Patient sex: M
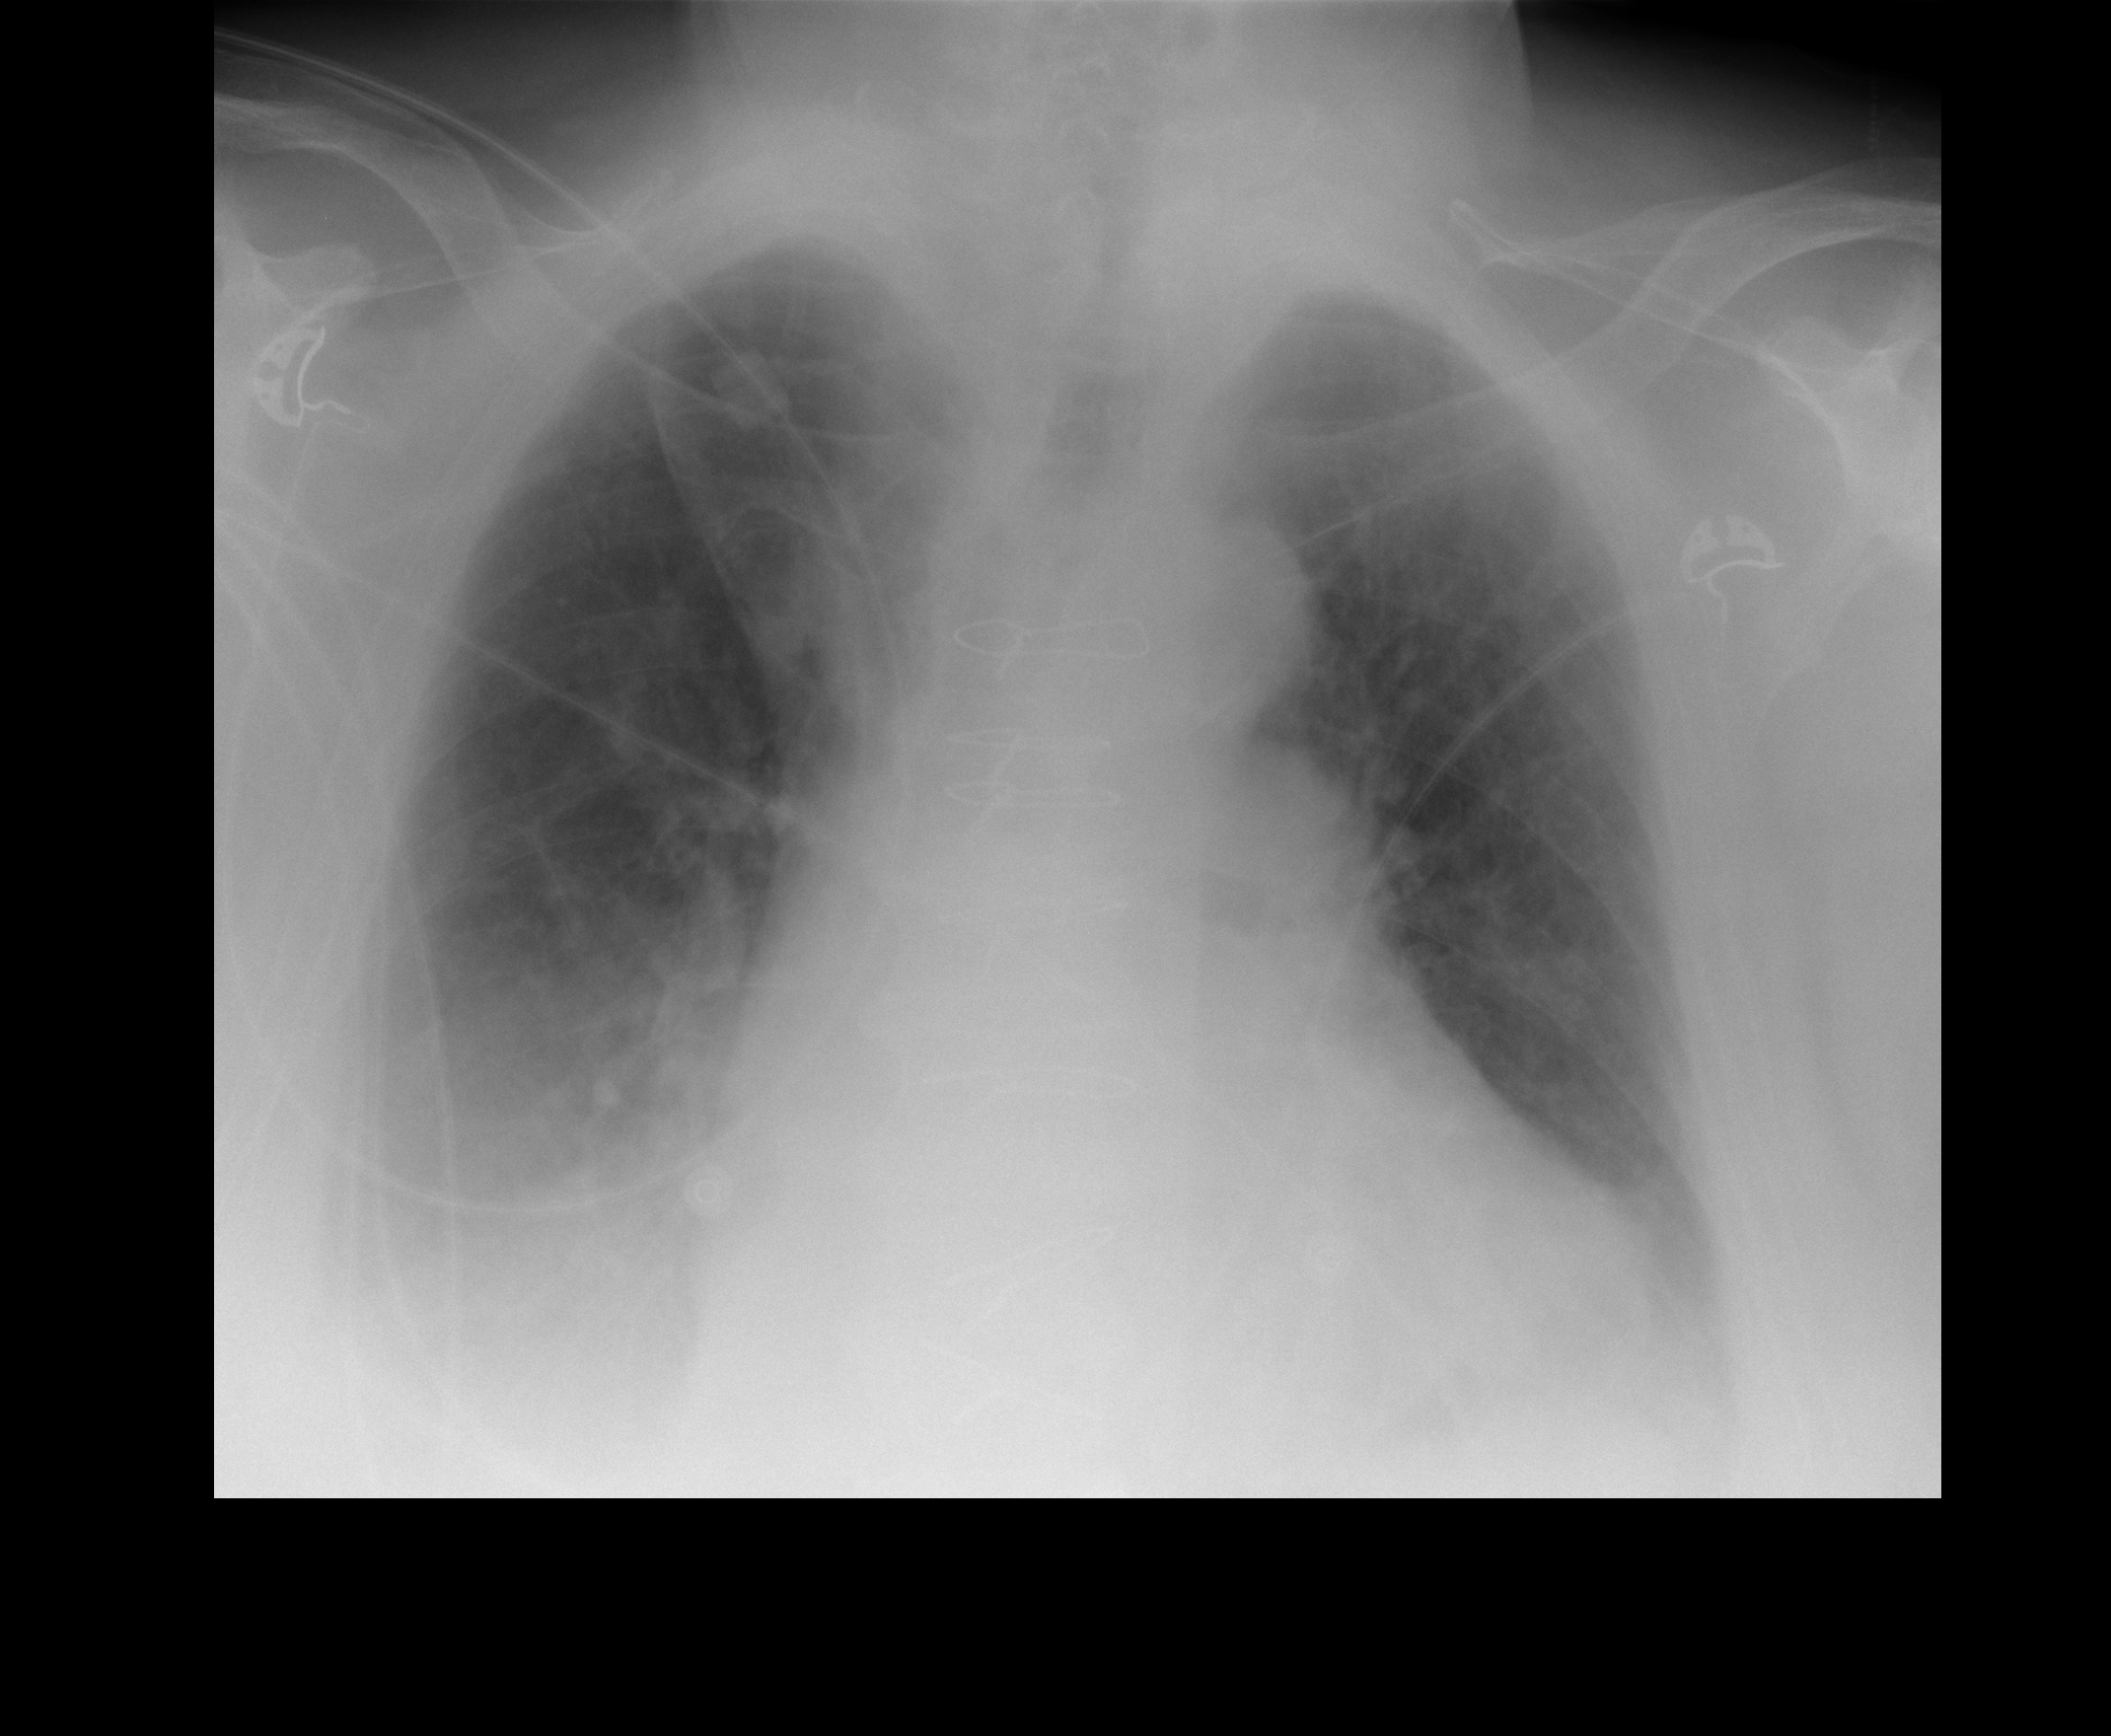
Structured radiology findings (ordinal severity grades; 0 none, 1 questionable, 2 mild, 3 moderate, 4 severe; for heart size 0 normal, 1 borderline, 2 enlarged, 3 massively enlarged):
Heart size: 2
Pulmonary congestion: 2
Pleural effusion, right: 2
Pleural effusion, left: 2
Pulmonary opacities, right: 0
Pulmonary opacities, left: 0
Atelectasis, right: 2
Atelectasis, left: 2